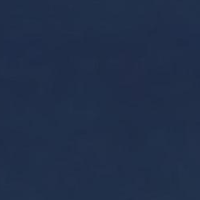
EUNIS habitat code: 14
Species observed at this site:
Chroicocephalus ridibundus
Phalacrocorax carbo
Aythya fuligula
Podiceps cristatus
Cygnus olor